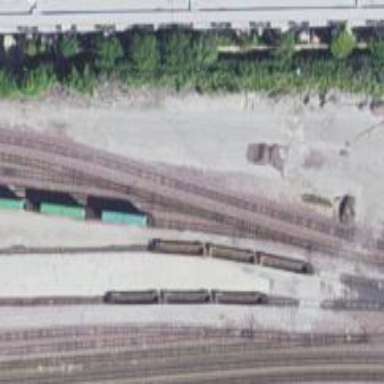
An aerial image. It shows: Railway yard used for servicing trains.